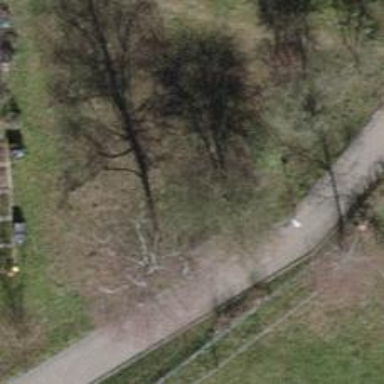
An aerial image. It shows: Brown bench.